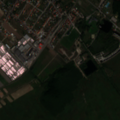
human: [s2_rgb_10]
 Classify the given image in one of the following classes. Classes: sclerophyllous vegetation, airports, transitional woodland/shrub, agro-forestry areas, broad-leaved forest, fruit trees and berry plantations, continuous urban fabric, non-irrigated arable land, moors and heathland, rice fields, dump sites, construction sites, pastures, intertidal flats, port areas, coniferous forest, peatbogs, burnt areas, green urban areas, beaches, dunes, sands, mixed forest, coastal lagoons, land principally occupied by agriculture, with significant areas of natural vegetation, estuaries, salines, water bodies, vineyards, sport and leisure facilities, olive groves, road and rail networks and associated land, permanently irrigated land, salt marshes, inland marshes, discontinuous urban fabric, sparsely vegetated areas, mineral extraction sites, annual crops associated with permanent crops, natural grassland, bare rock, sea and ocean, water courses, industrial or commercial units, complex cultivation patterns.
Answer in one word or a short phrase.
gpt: discontinuous urban fabric, sport and leisure facilities, non-irrigated arable land, vineyards, complex cultivation patterns, inland marshes